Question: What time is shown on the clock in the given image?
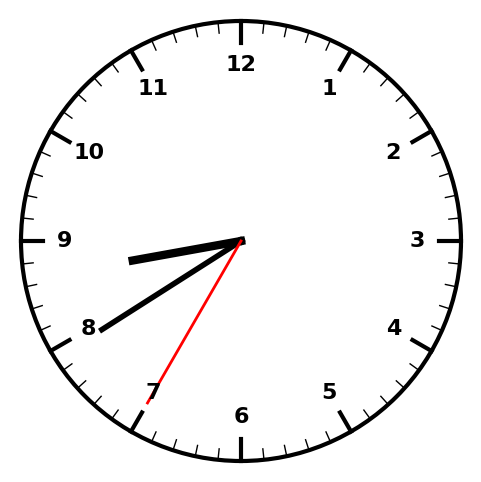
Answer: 08:39:35